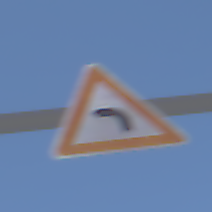
Verkehrszeichen: KurveLinks
Umgebung: Outdoor, RoadRail
Tageszeit: Midday
Wetter: Clear
Licht: Natural
Jahreszeit: Summer
Kontrast: HighContrast